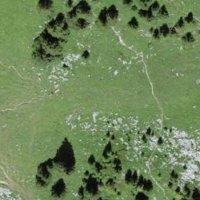
EUNIS habitat code: 23
Species observed at this site:
Viola lutea